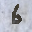
Label: 6